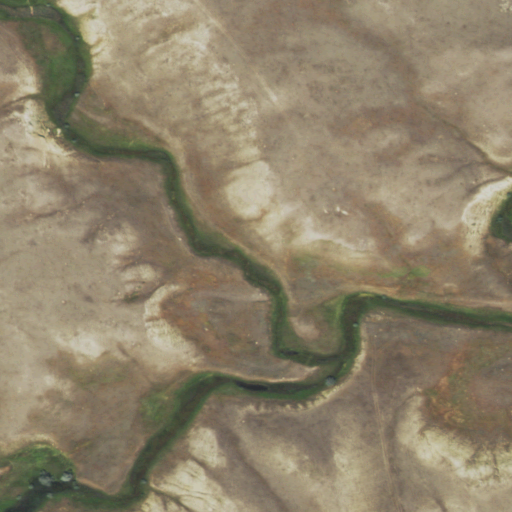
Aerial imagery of valley in Wyoming named Eder Draw containing shrub, grassland, woody wetlands, and herbaceous wetlands